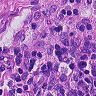
Metastatic tissue present: no